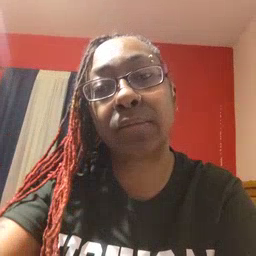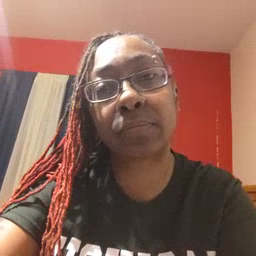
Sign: tongue